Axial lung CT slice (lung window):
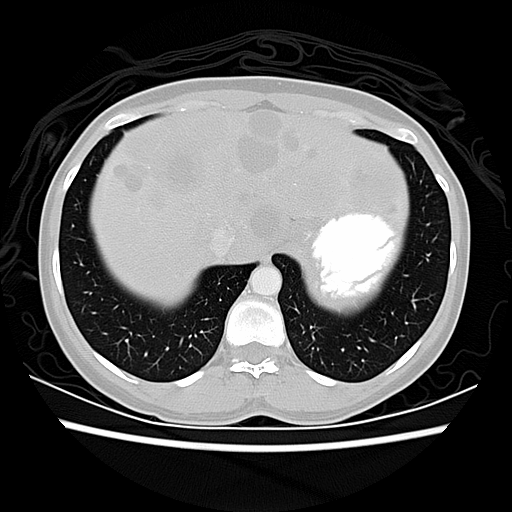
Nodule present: no